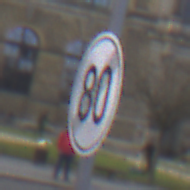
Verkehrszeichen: EndeGeschwindigkeit80
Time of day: MorningAfternoon
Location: Outdoor (Urban)
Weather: PartlyCloudy
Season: NotSpecified
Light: Natural